Question: I use the Following way of method to bind the data in JQGrid.It working Fine.
My question is,The buttons like add,edit,page,search... in bottom of the grid(which is highlighted in the ReferImage) does not show.
How to insert add,edit,search,page button in below JQgrid??
Add Script Files Like the following Order,
'''
<link href="~/Content/Content/redmond/jquery-ui-1.10.4.custom.css" rel="stylesheet" />
<link href="~/JQGrid/css/ui.jqgrid.css" rel="stylesheet" />
<script src="~/JQGrid/js/jquery-1.11.0.min.js"></script>
<script src="~/JQGrid/js/i18n/grid.locale-en.js"></script>
<script src="~/JQGrid/js/jquery.jqGrid.min.js"></script>
<script src="~/JQGrid/js/jquery.jqGrid.src.js"></script>
'''
JqGrid Script
'''
<script type="text/javascript">
$(document).ready(function () {
$(function () {
jQuery("#persontable").jqGrid({
url: '/Home/passjson',
datatype: "json",
mtype: 'GET',
colNames: ['FirstName', 'LastName', 'LevelOfEducation','Company'],
colModel: [
{ name: 'FirstName', index: 'FirstName', width: 100, align: 'left' },
{ name: 'LastName', index: 'LastName', width: 110, align: 'left' },
{ name: 'LevelOfEducation', index: 'LevelOfEducation', width: 110, align: 'left' },
{ name: 'Company', index: 'Company', width: 110, align: 'left' }
],
rowNum: 10,
rowList: [10, 20, 30],
sort: 'FirstName',
viewrecords: true,
gridview: true,
loadonce: true,
toolbar: [true, 'bottom'],
multiselect: true,
pager: "#jQGridPager",
cellEdit: false,
rowNumbers: true,
viewrecords: true
});
$('#persontable').jqGrid('navGrid', '#jQGridPager',
{
edit: true,
add: true,
del: true,
search: true,
searchtext: "Search",
addtext: "Add",
edittext: "Edit",
deltext: "Delete",
refreshtext: "Refresh",
position: 'left'
});
});
});
</script>
<table id="persontable" ></table>
'''
Refer Image

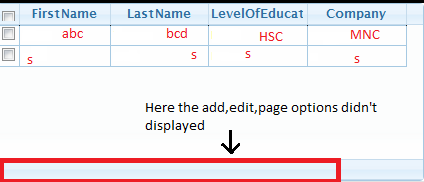
Answer: First of all you should use 'jquery.jqGrid.min.js' 'jquery.jqGrid.src.js' but not both together.
You problem seems me very easy. You use the option 'pager: "#jQGridPager"' of jqGrid and you call 'navGrid' with parameter ''#jQGridPager'', but empty '<div>' with 'id="jQGridPager"'. So I suppose that you should just append
'''
<table id="persontable"></table>
'''
with
'''
<div id="jQGridPager"></div>
'''
By the way the option 'sort: 'FirstName'' is not exist. Probably you mean 'sortname: 'FirstName''.